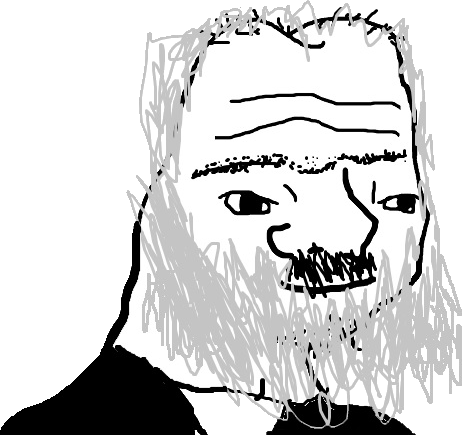
Label: 5_Grug